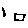
Label: square